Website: ulta-beauty
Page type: payment
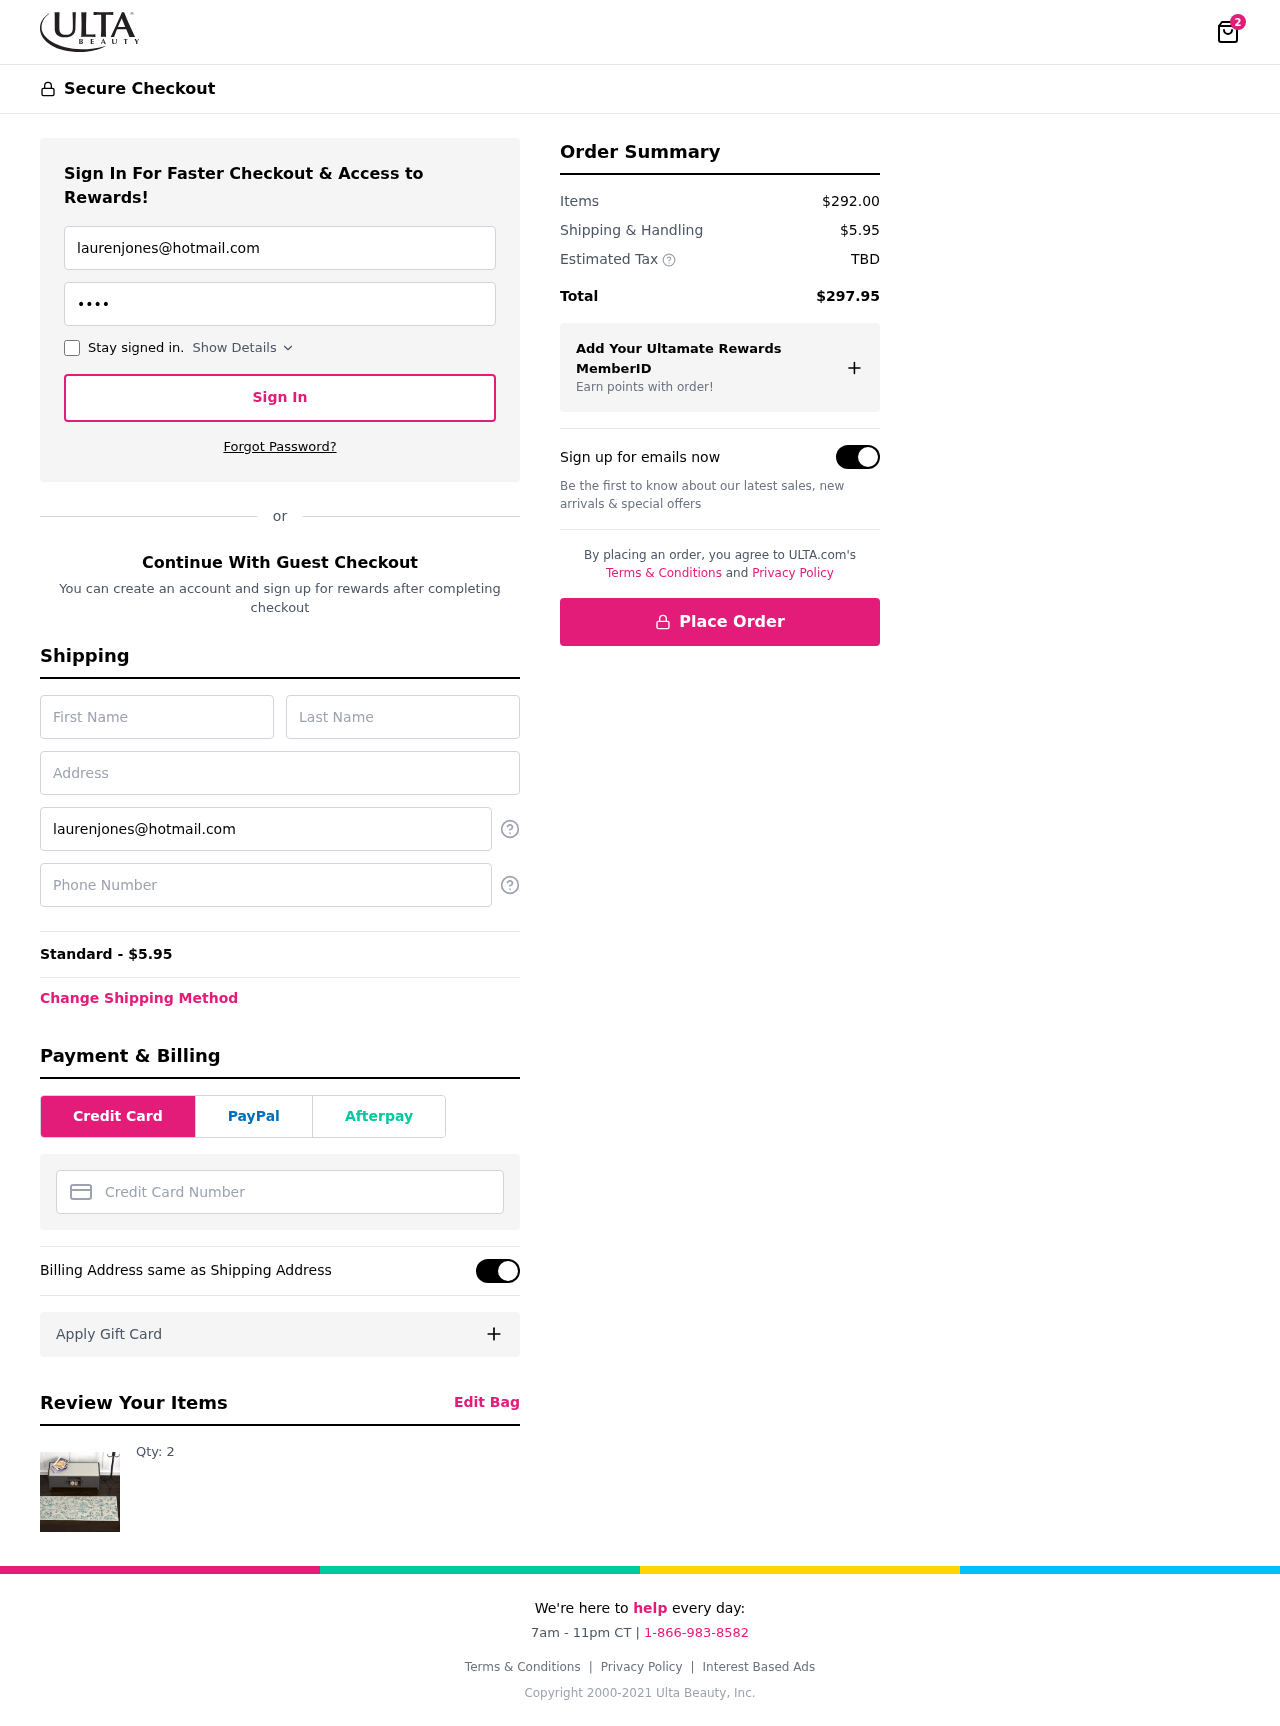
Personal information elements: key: PII_CARD_NUMBER
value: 3788 2967 8200 995
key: PII_EMAIL
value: laurenjones@hotmail.com
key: PII_FIRSTNAME
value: Lauren
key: PII_LASTNAME
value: Jones
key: PII_PHONE
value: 2667953190
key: PII_STREET
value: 26761 Brandy Keys
Product elements: key: PRODUCT1_QUANTITY
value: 2
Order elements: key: ORDER_NUM_ITEMS
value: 2
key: ORDER_SHIPPING_COST
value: $5.95
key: ORDER_SHIPPING_COST
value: Standard - $5.95
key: ORDER_SUBTOTAL
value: $292.00
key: ORDER_TAX
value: TBD
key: ORDER_TOTAL
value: $297.95